Interaction volume radius: 5 \u00c5
Interaction volume height: 15 \u00c5
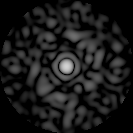
Disorder parameter: 0.8187